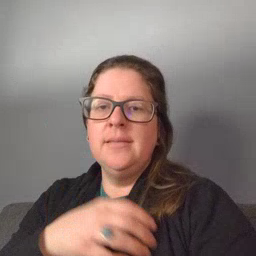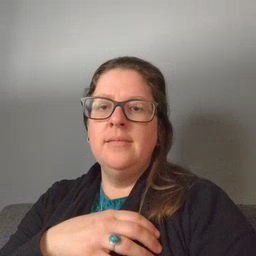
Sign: drink